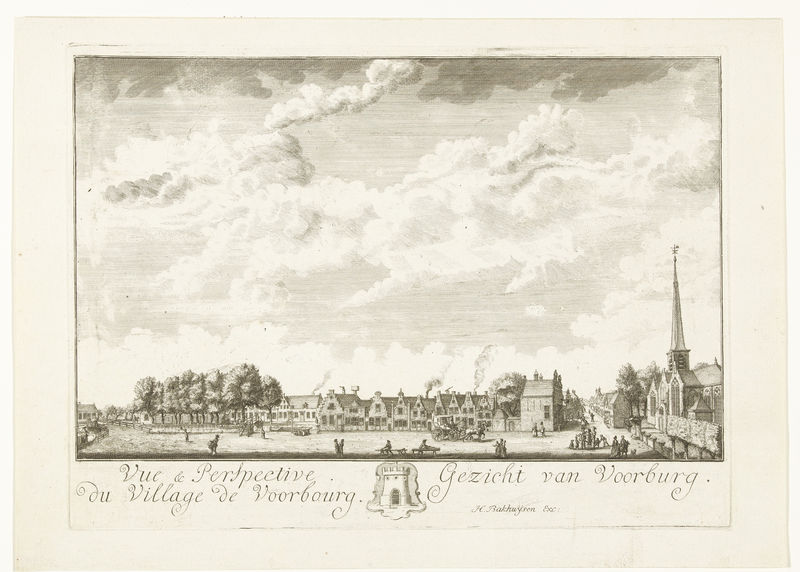
Titel: Gezicht op Voorburg
Künstler: Iven Besoet
Standort: Amsterdam
Institution: Rijksmuseum
Schlagwörter: buildings, potrait, ancient city